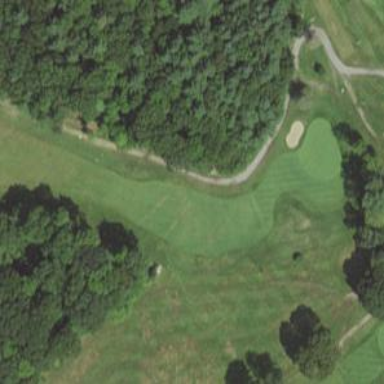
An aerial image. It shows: Asphalt service road that appears to be golf cart path.